九年级 · 度量几何学
如图, 位似图形由三角尺与其灯光下的中心投影组成, 相似比为 $2: 5$, 且三角尺的一边长为 $8 \mathrm{~cm}$, 则投影三角形的对应边长为 $\mathrm{cm}$.

图影
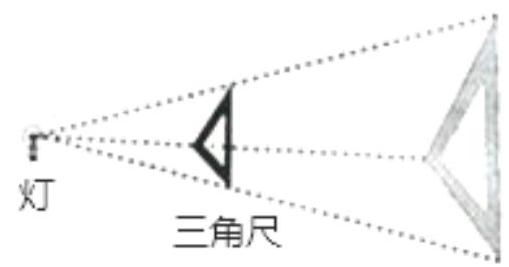
答案: $20 \mathrm{~cm}$
解析: 解: $\because$ 位似图形由三角尺与其灯光照射下的中心投影组成, 相似比为 $2: 5$, 三角尺的一边长为 $8 \mathrm{~cm}, \therefore$ 投影三角形的对应边长为: $8 \div \frac{2}{5}=20 \mathrm{~cm}$. 故选 B.

点睛: 此题主要考查了位似图形的性质以及中心投影的应用, 根据对应边的比为 $2: 5$, 再得出投影三角形的对应边长是解决问题的关键.